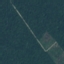
Label: Forest